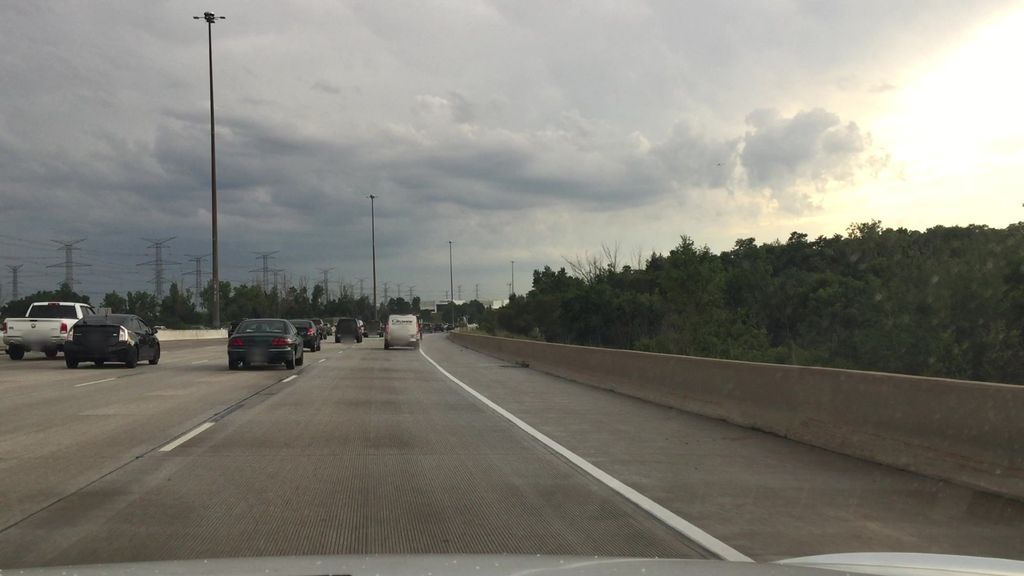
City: toronto